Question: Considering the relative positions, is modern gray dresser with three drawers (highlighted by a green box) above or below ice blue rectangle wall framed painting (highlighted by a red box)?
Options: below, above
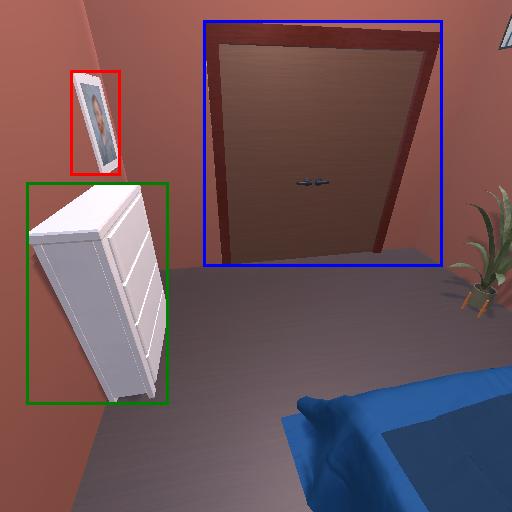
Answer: below